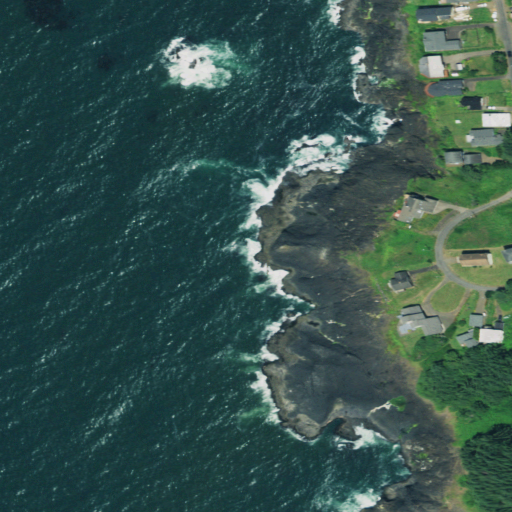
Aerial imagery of cape in Oregon named Cape Foulweather containing open water, evergreen forest, barren land, low intensity development, open development, medium intensity development, mixed forest, shrub, and herbaceous wetlands